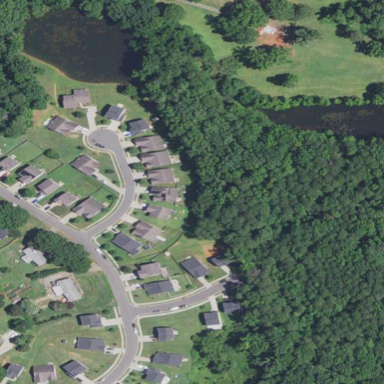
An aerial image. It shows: Residential area consisting of single-family homes.